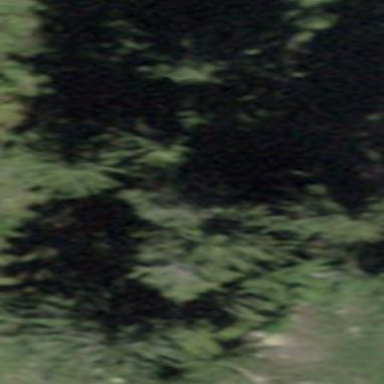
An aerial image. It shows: Forest area.